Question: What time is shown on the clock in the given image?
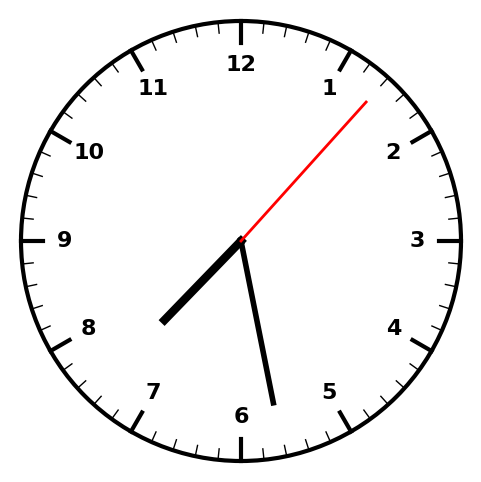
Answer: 07:28:07